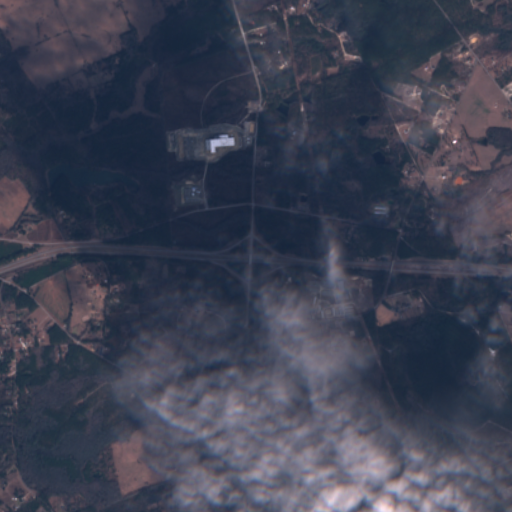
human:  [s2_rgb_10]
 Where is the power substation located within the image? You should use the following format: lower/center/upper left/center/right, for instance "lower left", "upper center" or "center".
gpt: The power substation is located in the center right of the image.
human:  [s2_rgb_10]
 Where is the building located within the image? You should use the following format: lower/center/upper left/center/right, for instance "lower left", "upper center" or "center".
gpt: The building is located in the lower left of the image.
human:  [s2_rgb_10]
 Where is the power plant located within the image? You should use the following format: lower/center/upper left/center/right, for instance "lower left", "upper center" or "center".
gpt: There is no power plant in the image.